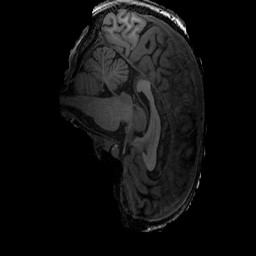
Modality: T1w
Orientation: sagittal
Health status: ill
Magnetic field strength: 3 T